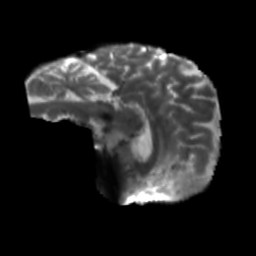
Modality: T2w
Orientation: sagittal
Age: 46
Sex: female
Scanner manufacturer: siemens
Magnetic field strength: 3 T
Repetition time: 5.25 s
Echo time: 0.08 s